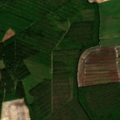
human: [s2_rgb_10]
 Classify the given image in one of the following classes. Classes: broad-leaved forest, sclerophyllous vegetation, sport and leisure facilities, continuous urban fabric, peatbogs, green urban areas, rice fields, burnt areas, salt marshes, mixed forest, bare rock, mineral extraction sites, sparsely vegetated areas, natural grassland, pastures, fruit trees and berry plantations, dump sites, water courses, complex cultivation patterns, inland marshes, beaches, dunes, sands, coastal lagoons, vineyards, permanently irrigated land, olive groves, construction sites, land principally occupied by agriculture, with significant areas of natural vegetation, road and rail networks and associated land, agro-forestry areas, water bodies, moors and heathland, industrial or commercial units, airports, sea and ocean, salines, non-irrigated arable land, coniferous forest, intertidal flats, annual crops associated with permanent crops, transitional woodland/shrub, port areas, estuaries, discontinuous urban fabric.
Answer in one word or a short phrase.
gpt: non-irrigated arable land, coniferous forest, mixed forest